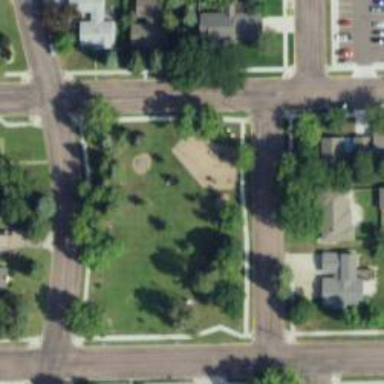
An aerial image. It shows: Playground featuring roundabout.